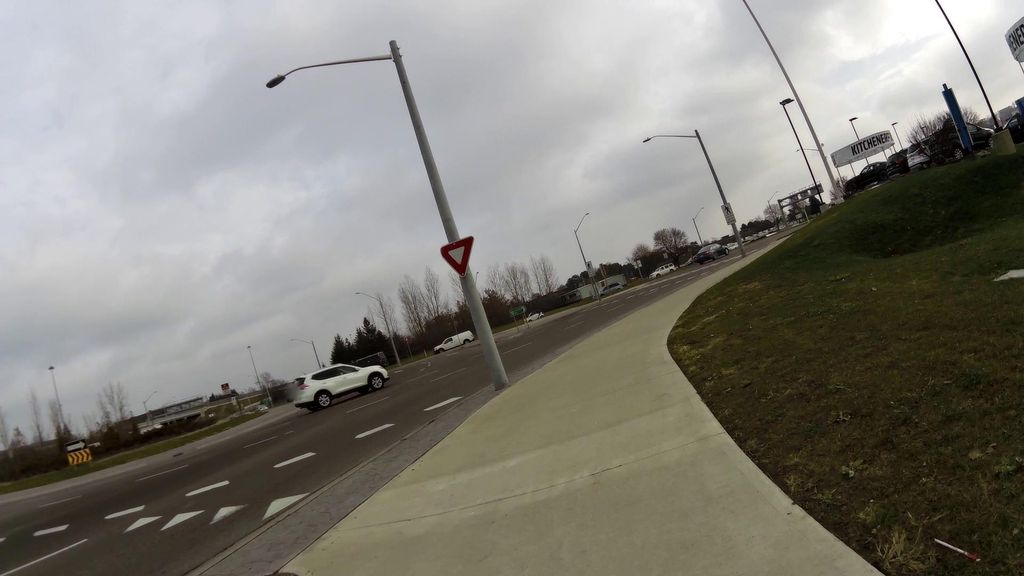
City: kitchener-waterloo